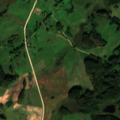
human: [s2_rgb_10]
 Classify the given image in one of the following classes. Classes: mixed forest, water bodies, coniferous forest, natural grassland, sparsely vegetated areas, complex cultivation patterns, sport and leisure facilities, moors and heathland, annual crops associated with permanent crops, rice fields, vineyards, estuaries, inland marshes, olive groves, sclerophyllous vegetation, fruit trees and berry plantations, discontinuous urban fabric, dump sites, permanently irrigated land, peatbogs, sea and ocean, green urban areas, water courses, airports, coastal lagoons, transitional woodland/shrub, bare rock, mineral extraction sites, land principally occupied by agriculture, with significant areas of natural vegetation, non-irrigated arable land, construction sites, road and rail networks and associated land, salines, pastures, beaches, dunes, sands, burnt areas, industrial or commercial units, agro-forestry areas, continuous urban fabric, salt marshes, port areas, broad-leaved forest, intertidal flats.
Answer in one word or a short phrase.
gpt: pastures, complex cultivation patterns, land principally occupied by agriculture, with significant areas of natural vegetation, broad-leaved forest, mixed forest